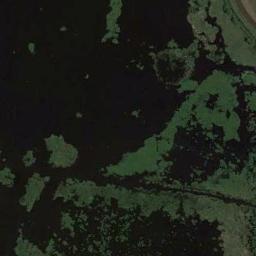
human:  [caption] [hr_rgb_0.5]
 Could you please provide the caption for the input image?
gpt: The wetland consists of green plants and water .

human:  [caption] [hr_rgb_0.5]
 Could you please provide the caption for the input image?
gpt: There is a straight path through this wetland .

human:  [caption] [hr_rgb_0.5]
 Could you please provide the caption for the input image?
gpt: Many waters of different sizes are surrounded by wetlands .

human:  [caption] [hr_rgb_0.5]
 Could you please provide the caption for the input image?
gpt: The river surface in a wetland is covered with green trivial plants .

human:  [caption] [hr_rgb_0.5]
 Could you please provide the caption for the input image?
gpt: There are many water areas and some green areas on the wetland .